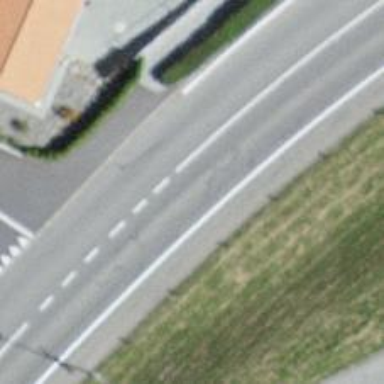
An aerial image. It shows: Tertiary road with asphalt surface and lane markings.